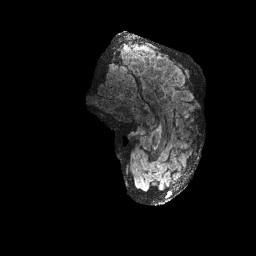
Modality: FLAIR
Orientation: sagittal
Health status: ill
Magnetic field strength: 3 T